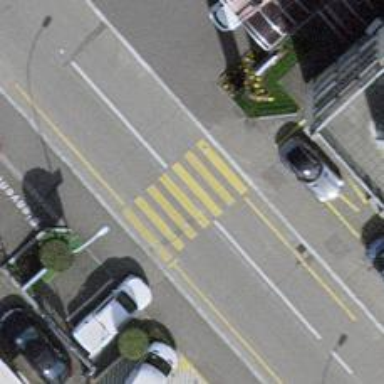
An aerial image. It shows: Marked crossing with zebra stripes on the road.